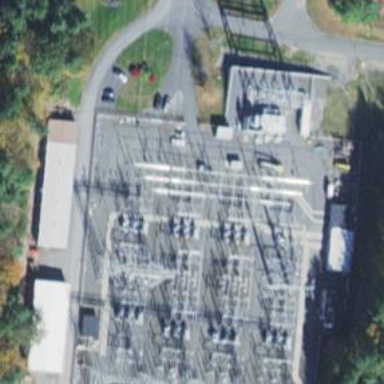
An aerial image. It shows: Switch used for power control.